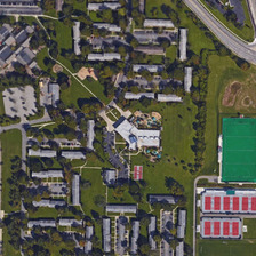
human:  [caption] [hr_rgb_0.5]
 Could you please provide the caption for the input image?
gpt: Some tennis courts and hockey grounds are located in this conical cone.

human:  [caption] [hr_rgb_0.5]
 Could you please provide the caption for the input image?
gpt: Several tennis and hockey courts are located in the cone of this school.

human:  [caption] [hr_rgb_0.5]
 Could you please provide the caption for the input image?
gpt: School Center, tennis court and hockey field

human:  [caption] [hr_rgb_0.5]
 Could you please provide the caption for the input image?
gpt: There are several tennis courts and hockey courts in the center of the school.

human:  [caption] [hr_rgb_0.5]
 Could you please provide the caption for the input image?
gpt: Several tennis and hockey fields are located at the top of this school.